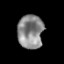
Tissue: prostate
Cell type: T cells
Senescence score: 0.3597
Nuclear area (px): 847
Mean DAPI intensity: 137.643